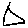
Label: triangle